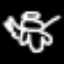
Label: angel